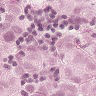
Metastatic tissue present: yes